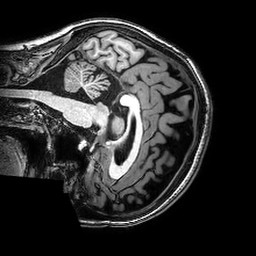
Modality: T1w
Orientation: sagittal
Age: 25
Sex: female
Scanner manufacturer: philips
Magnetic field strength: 3 T
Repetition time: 0.008163 s
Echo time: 0.00374 s